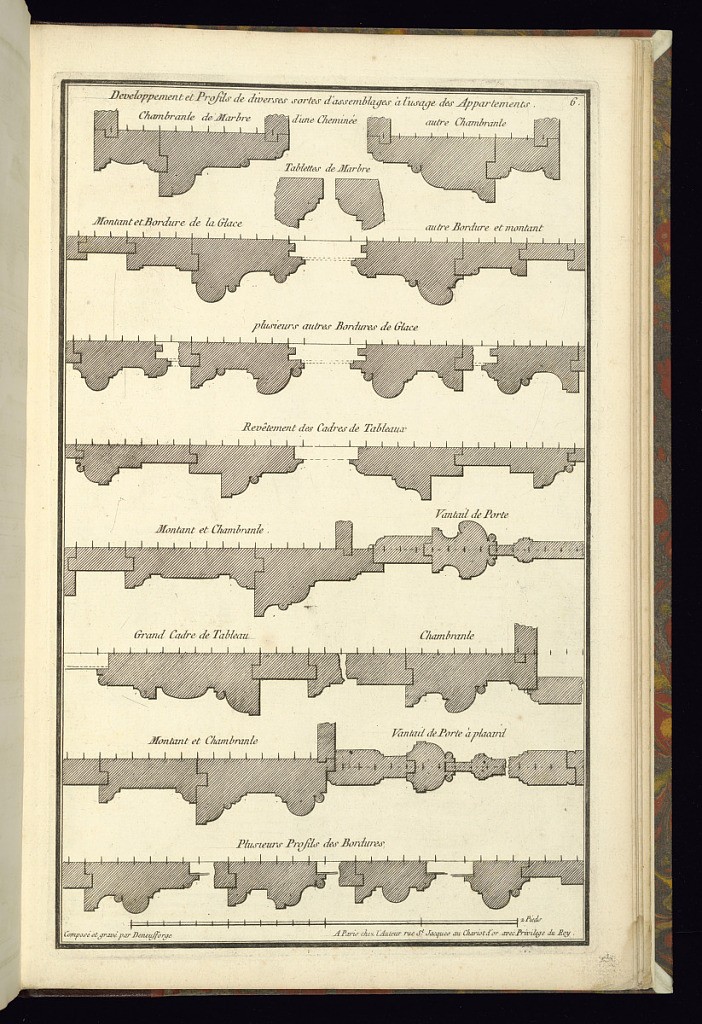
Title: Developpement et Profils de diverses sortes d'assemblages à l'usage des Appartements
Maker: Jean-François de Neufforge, Flemish, 1714–1791
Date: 1768
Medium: Engraving on paper
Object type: Print
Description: Designs for joinery for frames, doorframes, and mirrors. The plate is signed and numbered.